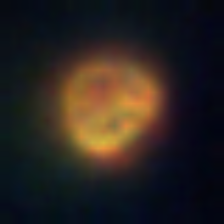
Taxon: NanoPlankton
Group: Other